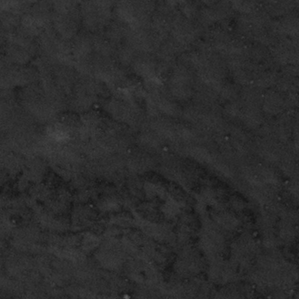
Label: frost